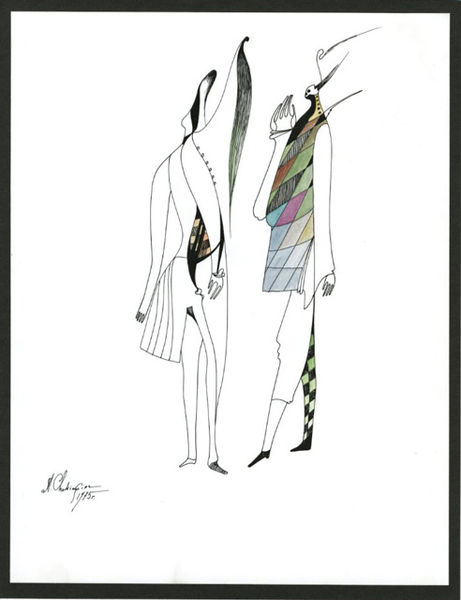
Titel: Two Figures, Two Figures
Künstler: Mikhail Shemiakin (Chemiakin)
Standort: Amherst (Massachusetts, USA)
Institution: Mead Art Museum, Amherst College
Schlagwörter: men, people, white, conversation, friends, meeting, modern, talk, woman, pattern, feather, man, drawing, color, line, sketch, couple, pair, flag, abstract, clothes, pants, shoes, lines, clothing, fashion, stick, shirt, surreal, sign, thin, checkered, 1975, signiture, meet, chequered